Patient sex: M
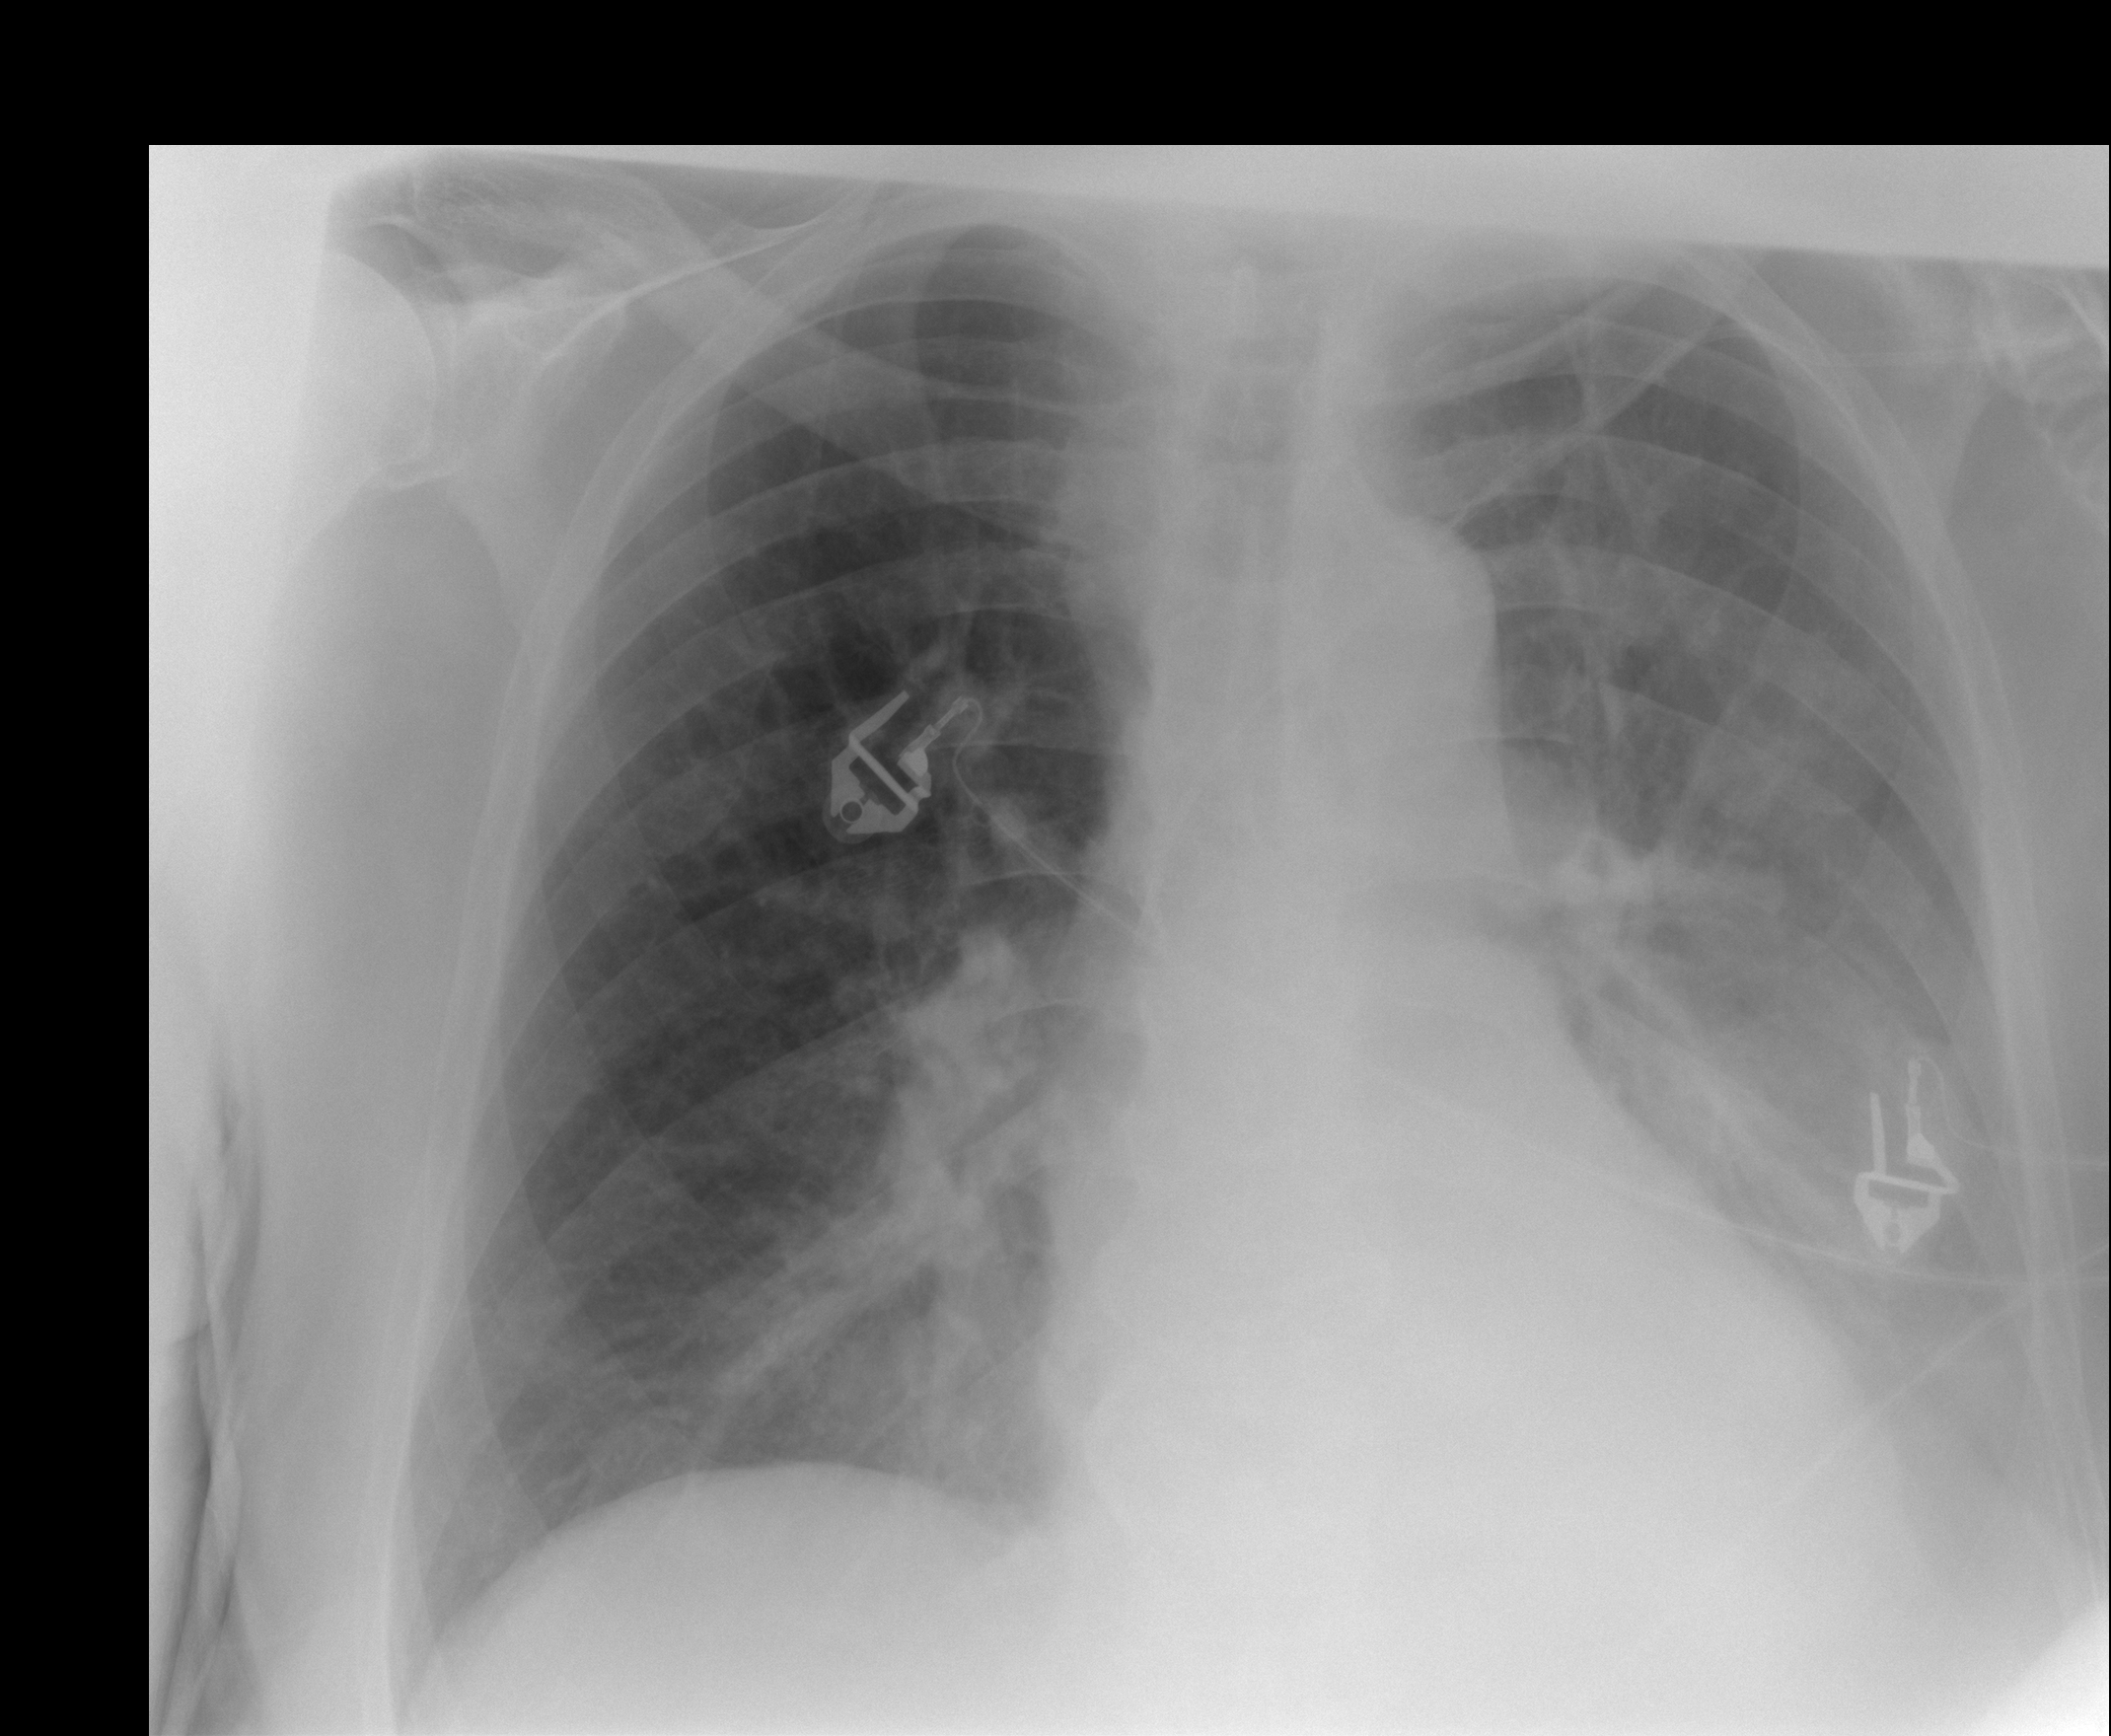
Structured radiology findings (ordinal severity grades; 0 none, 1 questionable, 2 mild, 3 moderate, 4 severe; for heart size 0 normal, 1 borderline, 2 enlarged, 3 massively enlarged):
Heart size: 1
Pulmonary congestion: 0
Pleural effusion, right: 0
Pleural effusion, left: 2
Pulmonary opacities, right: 0
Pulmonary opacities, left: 0
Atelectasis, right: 0
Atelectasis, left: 0